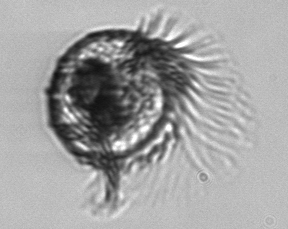
Label: Pelagostrobilidium